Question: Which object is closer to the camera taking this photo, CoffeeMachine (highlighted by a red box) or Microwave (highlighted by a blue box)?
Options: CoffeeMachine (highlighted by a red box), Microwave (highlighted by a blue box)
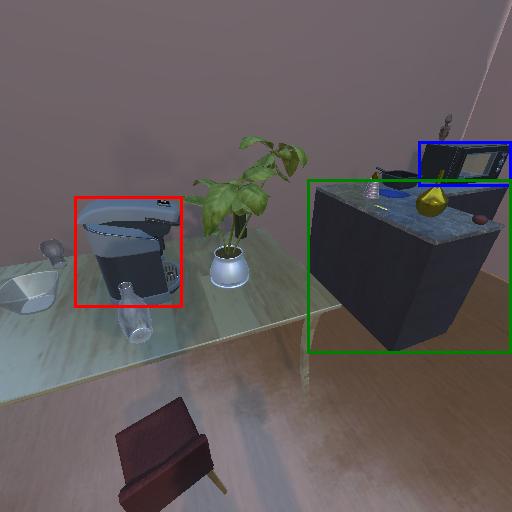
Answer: CoffeeMachine (highlighted by a red box)